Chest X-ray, AP view. Patient: 56 years old, sex F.
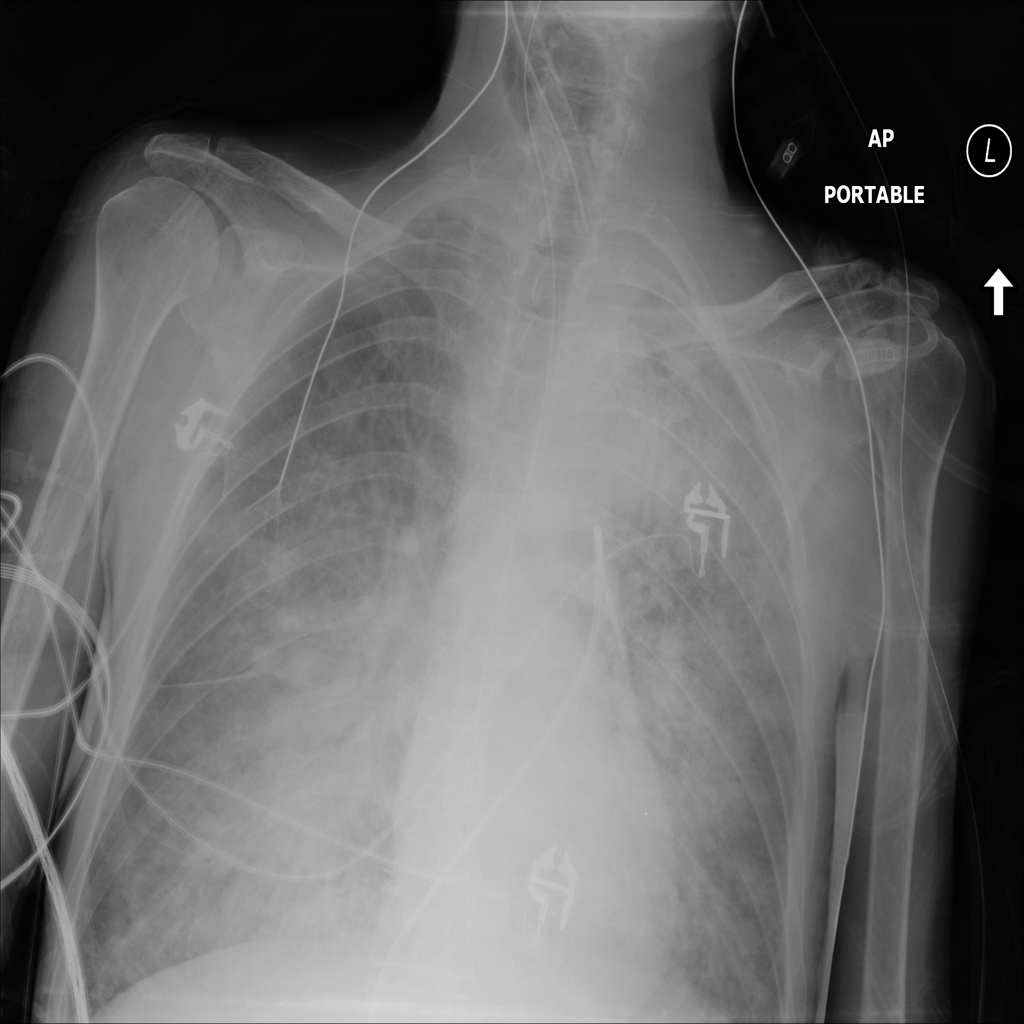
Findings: Infiltration